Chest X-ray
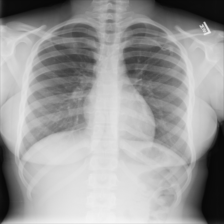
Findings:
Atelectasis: negative
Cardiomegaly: negative
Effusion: negative
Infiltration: negative
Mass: negative
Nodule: negative
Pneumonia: negative
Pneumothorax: negative
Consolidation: negative
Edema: negative
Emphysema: negative
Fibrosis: negative
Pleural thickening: negative
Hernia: negative